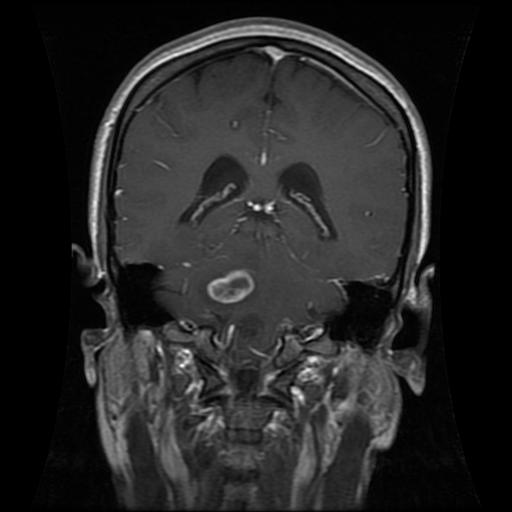
Label: glioma